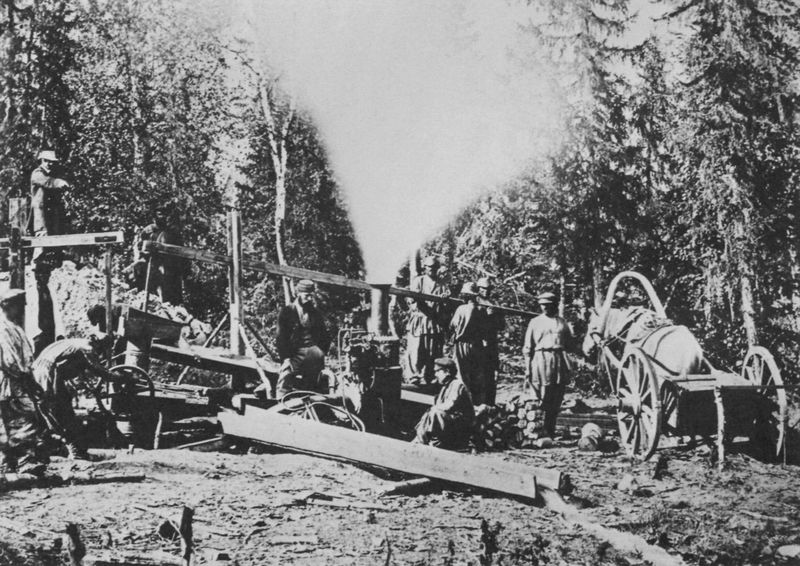
Titel: Goldförderstätten im Ural
Künstler: Russischer Photograph
Standort: Helsinki
Institution: Suomen Kansallismuseo
Schlagwörter: baum, himmel, mann, wasser, weiß, bäume, menschen, frau, grau, holz, hut, hüte, männer, schwarz, strasse, tier, weg, alt, bart, hemd, hose, mütze, mensch, öl, birke, birken, erde, feld, natur, brücke, rauch, boden, personen, wald, arbeit, brunnen, esel, karren, pferd, pferde, räder, erdig, acker, russland, zug, latten, pause, rast, kutsche, farblos, arbeiter, grube, karre, rad, wagen, tannen, dampf, holzstämme, krieg, soldaten, handarbeit, balken, bretter, bauer, foto, fotografie, photographie, kanone, maschine, seil, feldarbeiter, lichtung, brett, schwarzweiss, uniform, tanne, kasten, photo, säge, fällen, holzfäller, roden, unfall, eisenbahn, graben, brennholz, schiene, taschen, gespann, fotographie, pflug, gaul, bau, bauen, vergangenheit, baustelle, fuhrwerk, pferdewagen, dampfmaschine, maschinen, dokumentation, waldarbeiter, leitung, pumpe, sperre, sel, kosacken, arbiter, eisenbahnbau, goldgräber, 19. jahrhundert, n